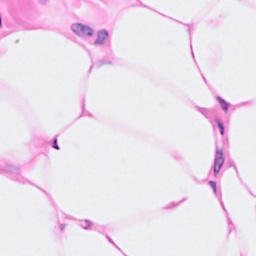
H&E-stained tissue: Breast